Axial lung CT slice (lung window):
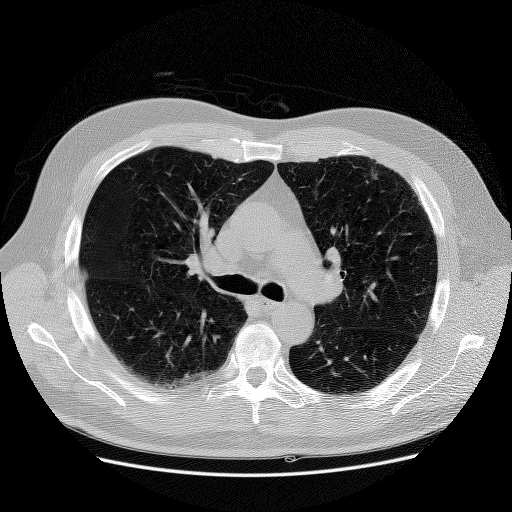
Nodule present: no